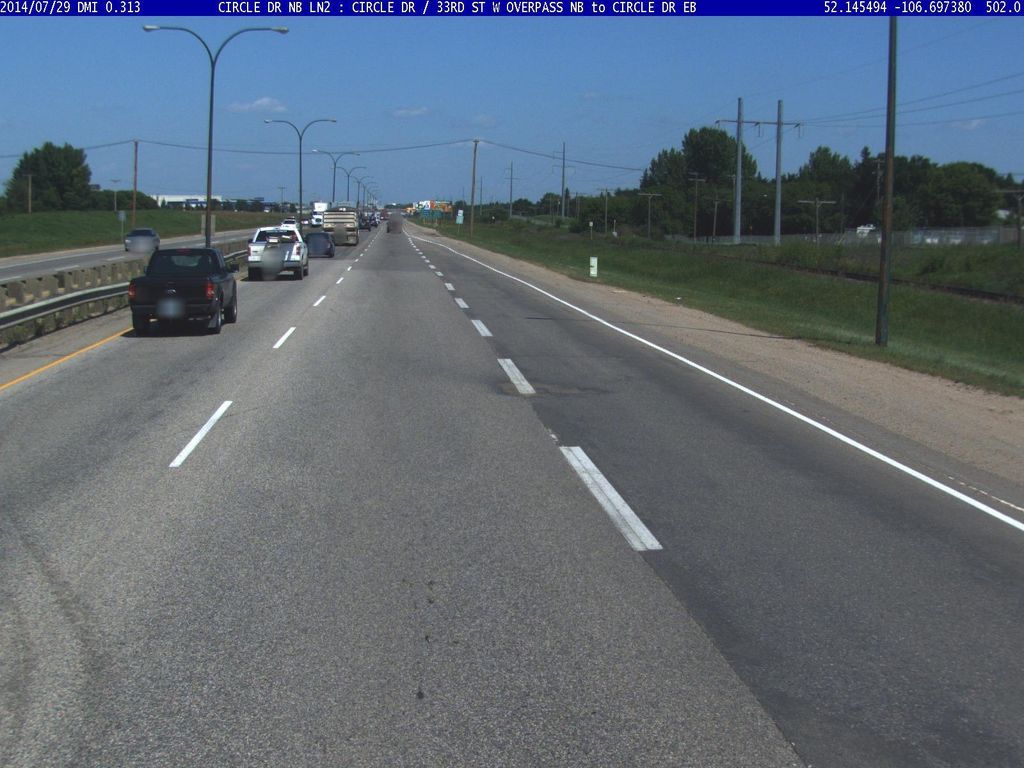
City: saskatoon